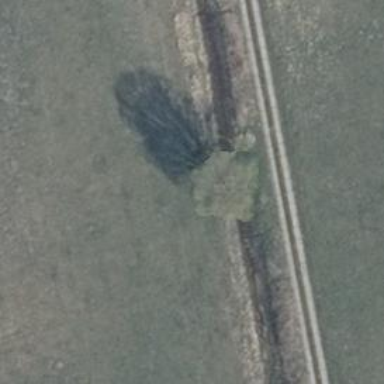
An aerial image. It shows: Deciduous broadleaved tree.